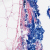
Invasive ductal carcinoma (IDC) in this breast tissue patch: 0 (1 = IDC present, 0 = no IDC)